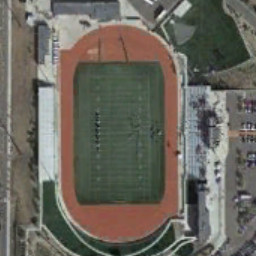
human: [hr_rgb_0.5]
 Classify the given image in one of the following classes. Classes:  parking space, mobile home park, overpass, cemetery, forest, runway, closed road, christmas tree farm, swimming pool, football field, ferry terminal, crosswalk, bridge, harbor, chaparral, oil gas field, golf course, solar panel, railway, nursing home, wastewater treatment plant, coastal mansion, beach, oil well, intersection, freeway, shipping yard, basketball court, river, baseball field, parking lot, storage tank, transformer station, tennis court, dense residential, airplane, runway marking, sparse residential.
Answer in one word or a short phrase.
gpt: football field